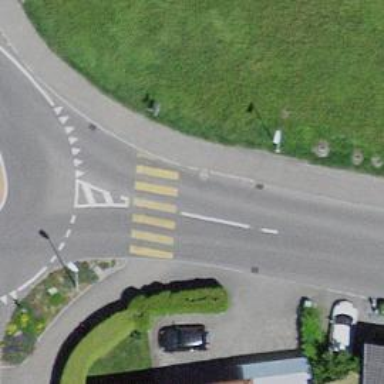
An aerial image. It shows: Zebra crossing on the road.